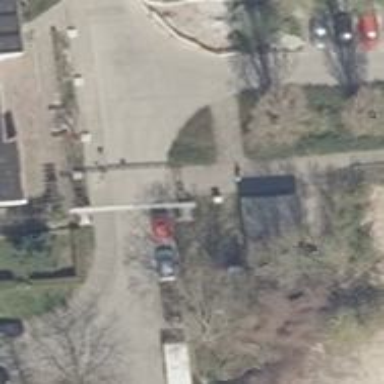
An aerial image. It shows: Sidewalk.